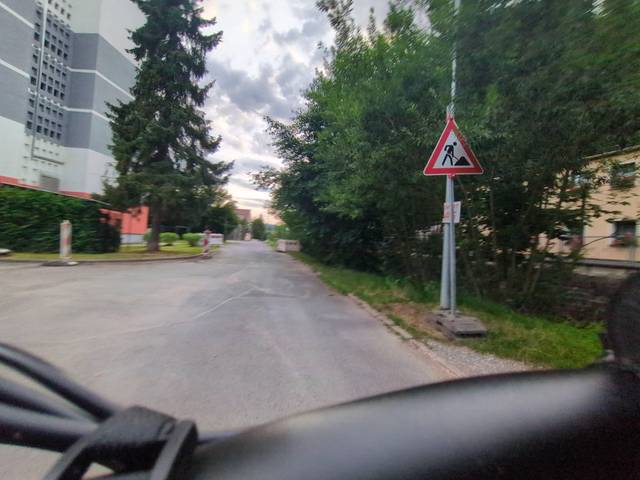
Region: Germany
Coordinates: 50.601, 10.665